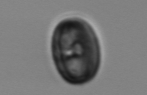
Label: Thalassiosira